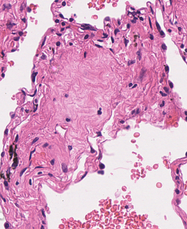
Tumor epithelial tissue: no
Tumor-associated stroma tissue: no
Normal tissue: yes